You are looking at the wavelet scalogram of a bearing's acceleration signal. Determine the bearing's health state. Answer with exactly one of: normal, inner_race, outer_race, ball.
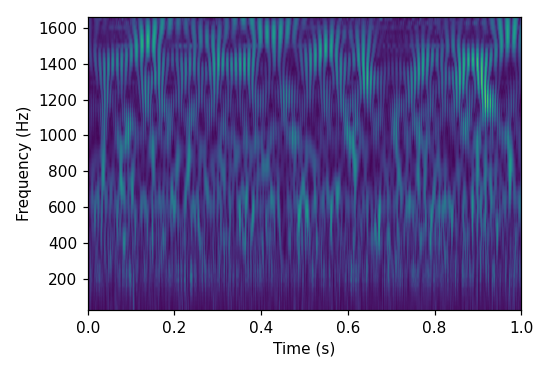
Answer: outer_race